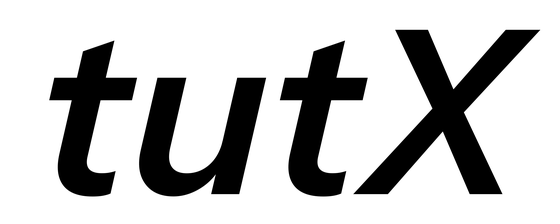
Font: InstrumentSans-Italic_SemiBold_Italic